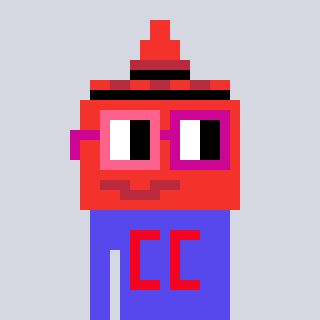
a pixel art character with square pink and red glasses, a ketchup-shaped head and a computerblue-colored body on a cool background